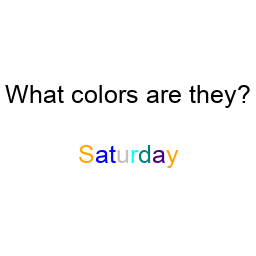
Color: orange, blue, blue, silver, cyan, teal, indigo, orange
Background color: white
Question text color: black